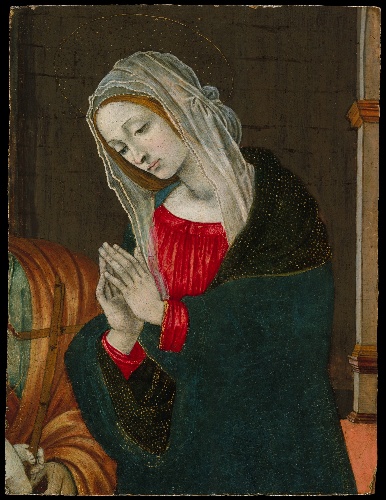
Title: The Virgin of the Nativity
Artist: Filippino Lippi
Artist bio: Italian, Prato ca. 1457–1504 Florence
Date: probably ca. 1500
Object type: Painting fragment
Classification: Paintings
Medium: Tempera and gold on wood
Dimensions: 12 3/4 x 9 3/4 in. (32.4 x 24.8 cm)
Department: European Paintings
Credit line: Gift of Donald S. Klopfer, 1982
Accession year: 1982
Repository: Metropolitan Museum of Art, New York, NY
Tags: Virgin Mary